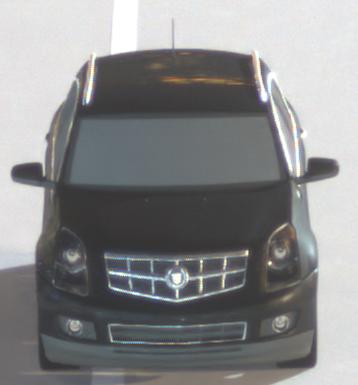
Make: Cadillac
Model: SRX 3.0 V6
Detailed model: SRX (II)
Model produced from: 2010/12
Model produced until: 2012/01
Doors: 5
Color: black
Road condition: dry road
Daytime: night
Contrast: high contrast